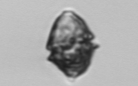
Label: Kryptoperidinium_triquetrum